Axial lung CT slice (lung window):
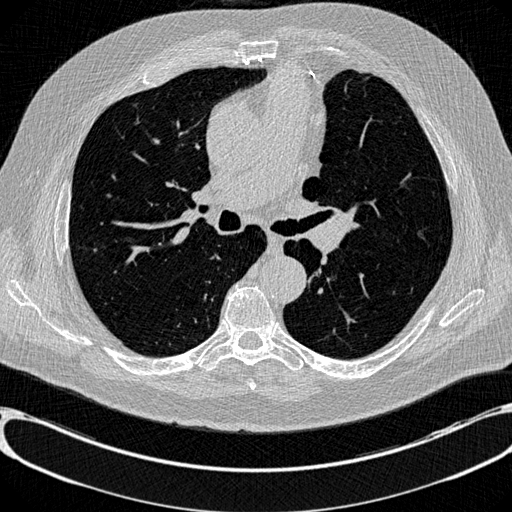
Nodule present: no